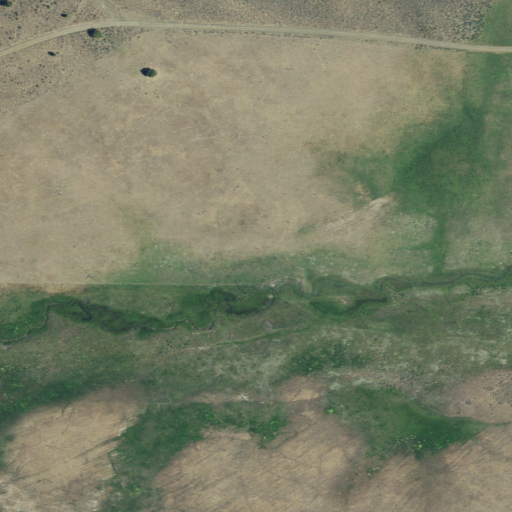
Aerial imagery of plain(s) in Oregon named Big Flat containing shrub, grassland, herbaceous wetlands, and woody wetlands